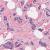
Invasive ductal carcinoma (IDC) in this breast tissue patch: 1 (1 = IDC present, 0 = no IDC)